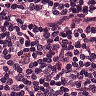
Metastatic tissue present: no